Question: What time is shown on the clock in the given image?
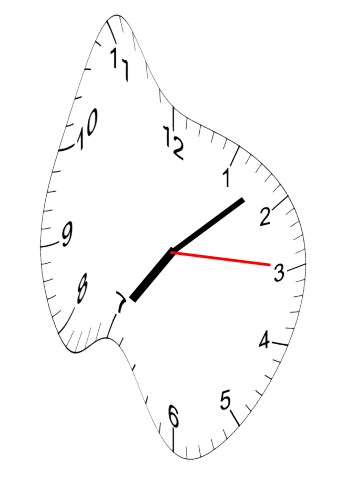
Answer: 07:08:15